Field crop: maize
Growth stage: 2
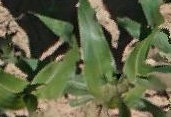
Species: maize